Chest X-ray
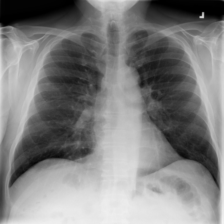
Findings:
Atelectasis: negative
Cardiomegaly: negative
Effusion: negative
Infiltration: positive
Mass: negative
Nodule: negative
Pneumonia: negative
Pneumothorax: negative
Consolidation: negative
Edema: negative
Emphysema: negative
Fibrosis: negative
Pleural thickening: negative
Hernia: negative